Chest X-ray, PA view. Patient: 65 years old, sex F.
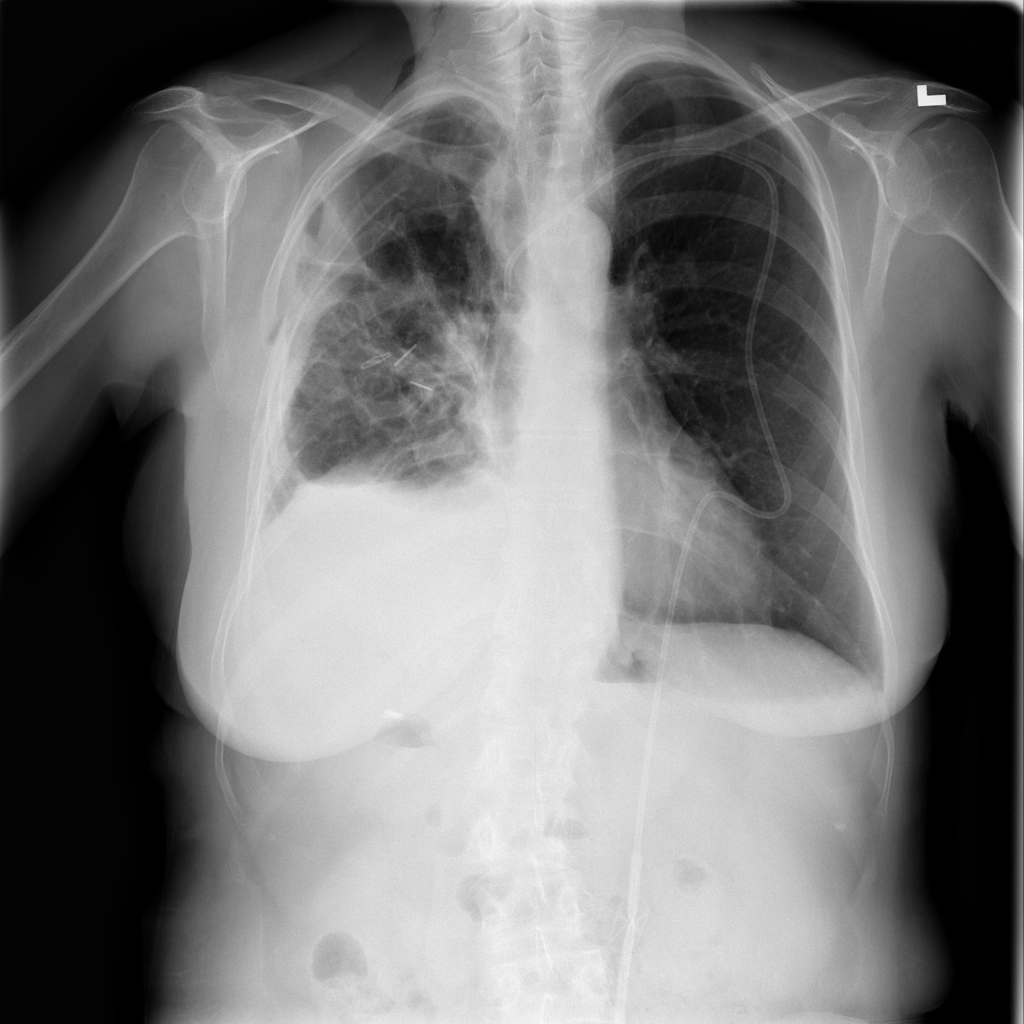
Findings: No Finding